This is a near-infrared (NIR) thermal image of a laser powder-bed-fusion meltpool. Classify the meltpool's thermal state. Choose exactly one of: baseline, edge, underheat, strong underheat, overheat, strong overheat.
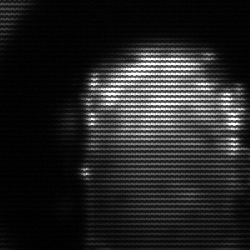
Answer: baseline